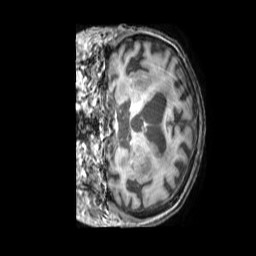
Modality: T1w
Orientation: coronal
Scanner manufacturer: philips
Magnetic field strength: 3 T
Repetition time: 0.0099 s
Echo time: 0.004604 s